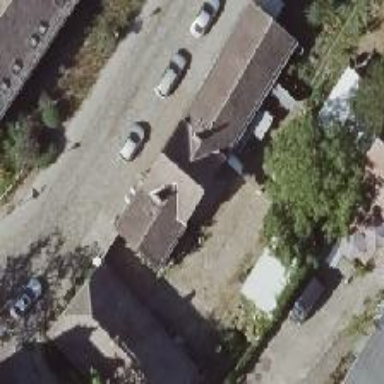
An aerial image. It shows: Agrarian shop.